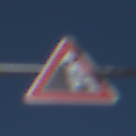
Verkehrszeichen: SteinschlagLinks
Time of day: MorningAfternoon
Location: Outdoor (Suburban)
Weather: PartlyCloudy
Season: NotSpecified
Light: Natural